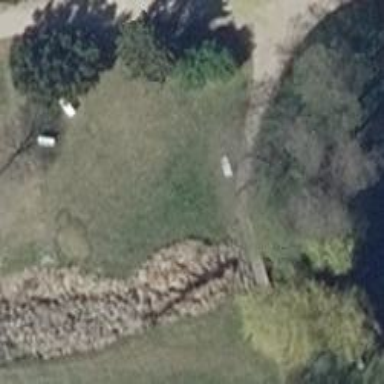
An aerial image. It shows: Grass footway bridge.